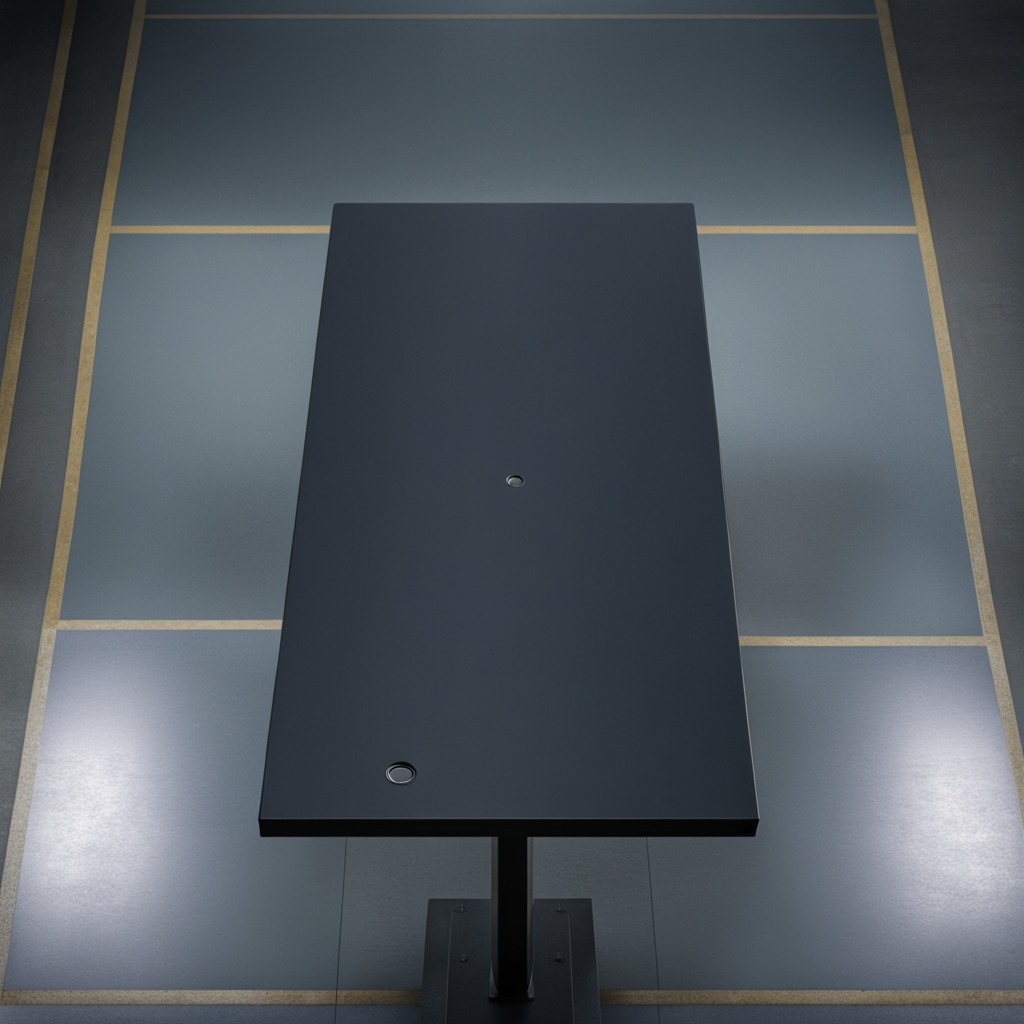
A flat metal washer is lying on the tabletop.